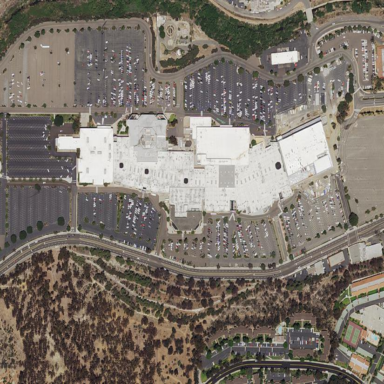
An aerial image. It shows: Retail area.